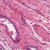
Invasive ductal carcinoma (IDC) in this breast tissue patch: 0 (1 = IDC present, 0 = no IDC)